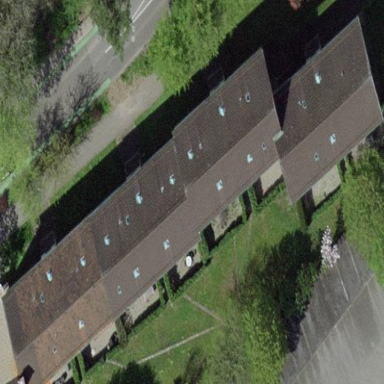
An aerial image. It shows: Terrace building with gabled roof.